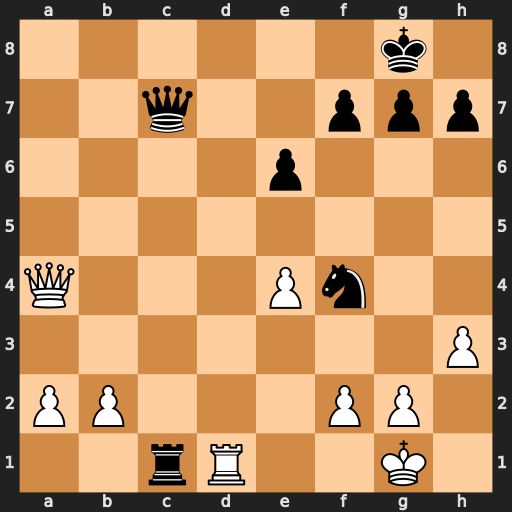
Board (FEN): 6k1/2q2ppp/4p3/8/Q3Pn2/7P/PP3PP1/2rR2K1
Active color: w
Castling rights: -
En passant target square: -
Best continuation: Qe8#